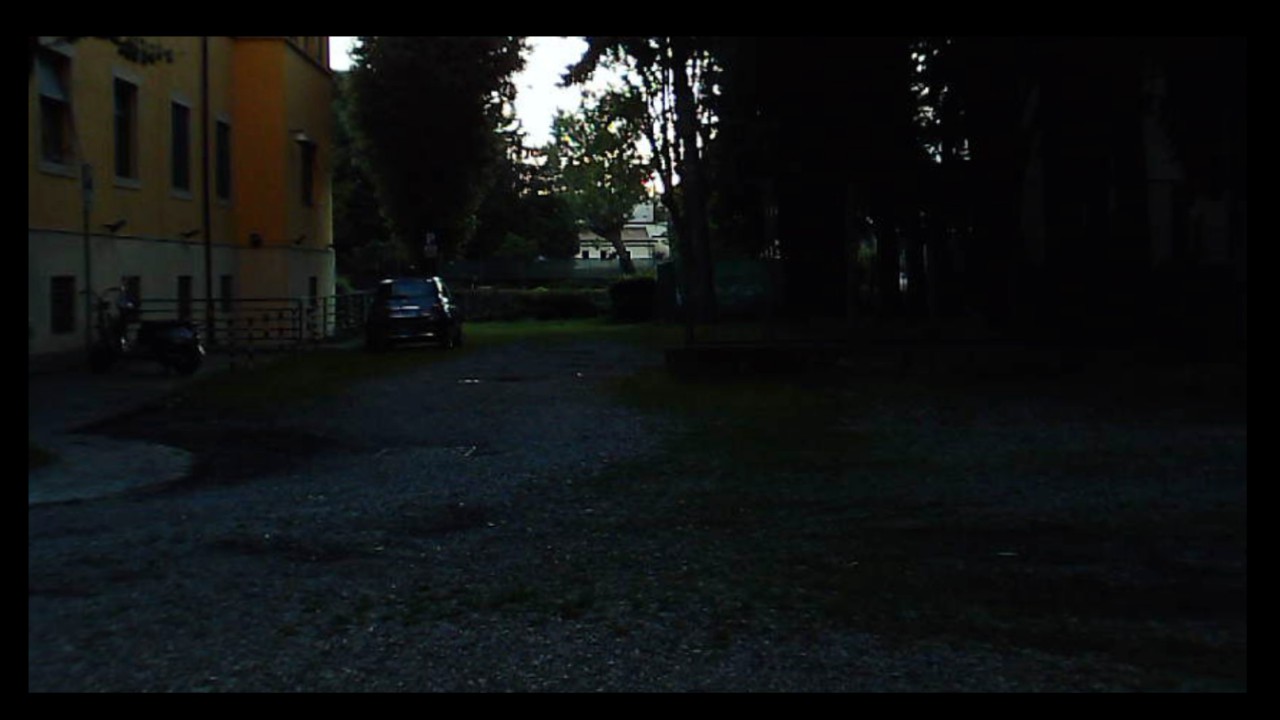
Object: DJI Mini 3

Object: DarwinFPV cineape20